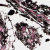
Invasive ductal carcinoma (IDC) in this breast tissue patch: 0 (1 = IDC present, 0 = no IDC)